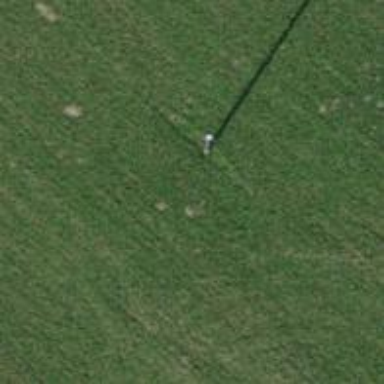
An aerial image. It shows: Power pole.